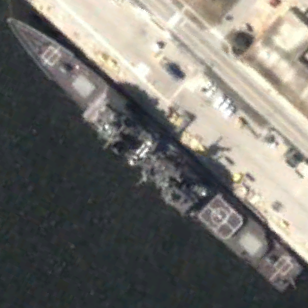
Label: cruiser